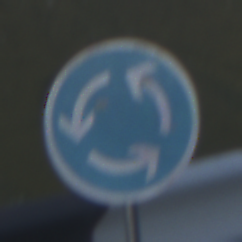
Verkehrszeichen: Kreisverkehr
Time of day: SunriseSunset
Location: Outdoor (RoadRail)
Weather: Clear
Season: NotSpecified
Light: Natural